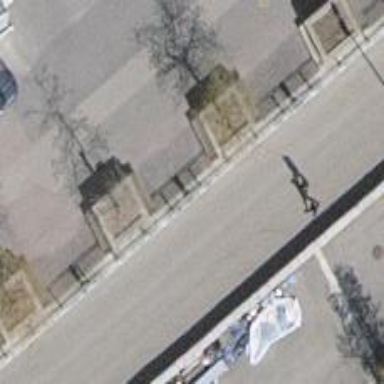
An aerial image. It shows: Brown bench.